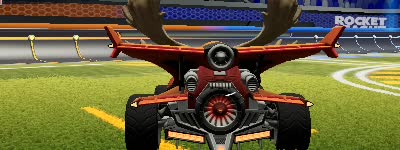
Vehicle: aftershock